Aerial crown-view tile of a tropical tree (Barro Colorado Island, Panama), acquired 20241014:
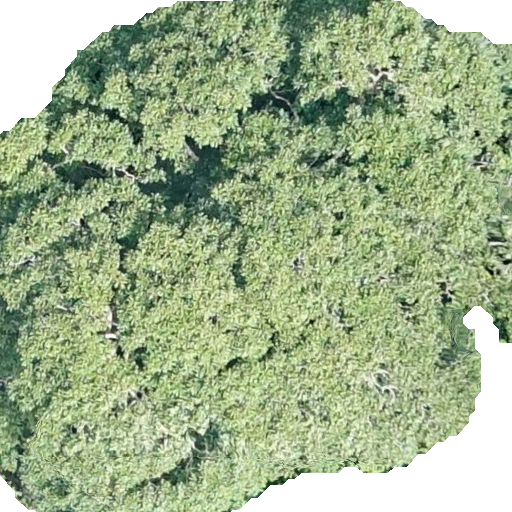
Species: Dipteryx oleifera
GBIF accepted scientific name: Dipteryx oleifera
Crown area: 422.496 m²